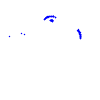
Particle: pion